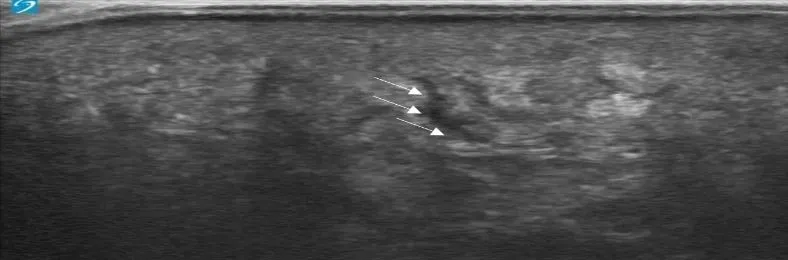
An anechoic motile serpiginous parasite (arrows) detected while tunneling through the epidermis.
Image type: pathology (h&e)